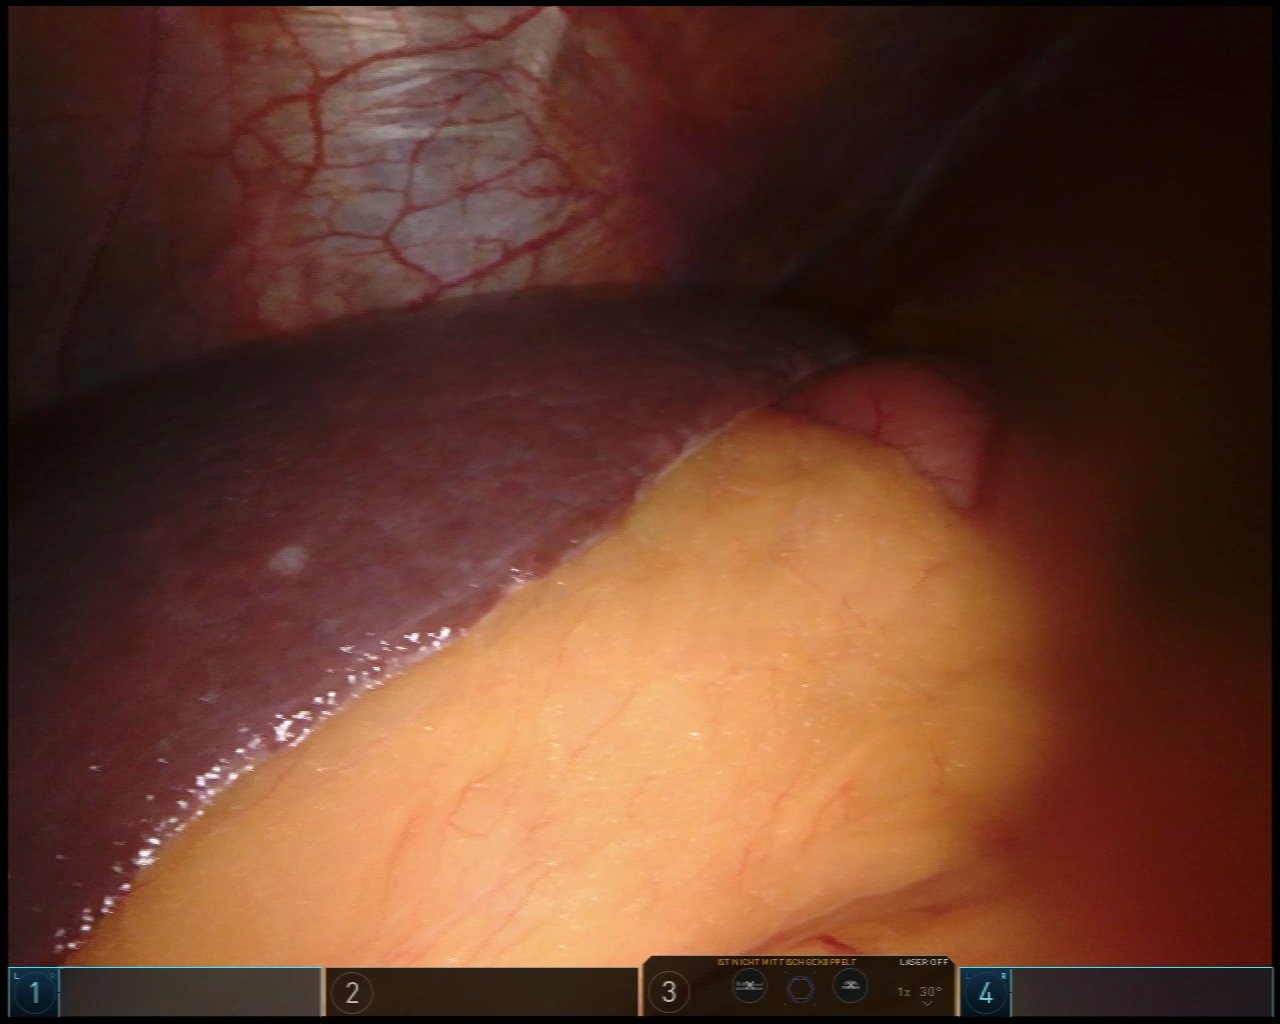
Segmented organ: liver
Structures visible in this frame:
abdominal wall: yes
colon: no
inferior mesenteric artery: no
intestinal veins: no
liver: yes
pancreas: no
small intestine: no
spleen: no
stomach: no
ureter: no
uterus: no
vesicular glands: no